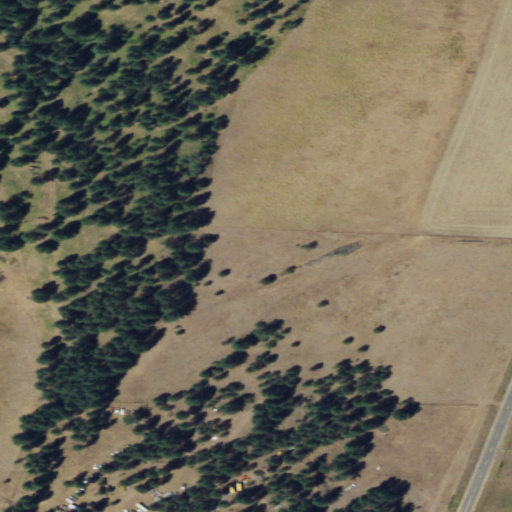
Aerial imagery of plain(s) in Washington named Saints Flat containing shrub, evergreen forest, and grassland